Question: i am trying to post json request as following.
I am getting an error on last line. Error message shown at last line.
'''
Dim myReq As HttpWebRequest
Dim myResp1 As HttpWebResponse
myReq = HttpWebRequest.Create("https://pro.mastersindia.co/oauth/access_token")
myReq.Method = "POST"
myReq.ContentType = "application/json"
myReq.Headers.Add("username", Service_Provider_Username)
myReq.Headers.Add("password", Service_Provider_Password)
myReq.Headers.Add("client_id", client_id)
myReq.Headers.Add("client_secret", client_secret)
myReq.Headers.Add("grant_type", "password")
Dim mystream As Stream = myReq.GetRequestStream
myResp = myReq.GetResponse ---- here i am getting an error {"The remote server returned an error: (400) Bad Request."}
'''
---
if i send same json to same url via POSTMAN then i do get response.
But via vb.net code, i am getting above error.
Am i missing something or doing anything wrong ?
Pls help.
Thanks
[ Following is working in postman, am i missing something in vb.net doing same]
[
---
<URL>
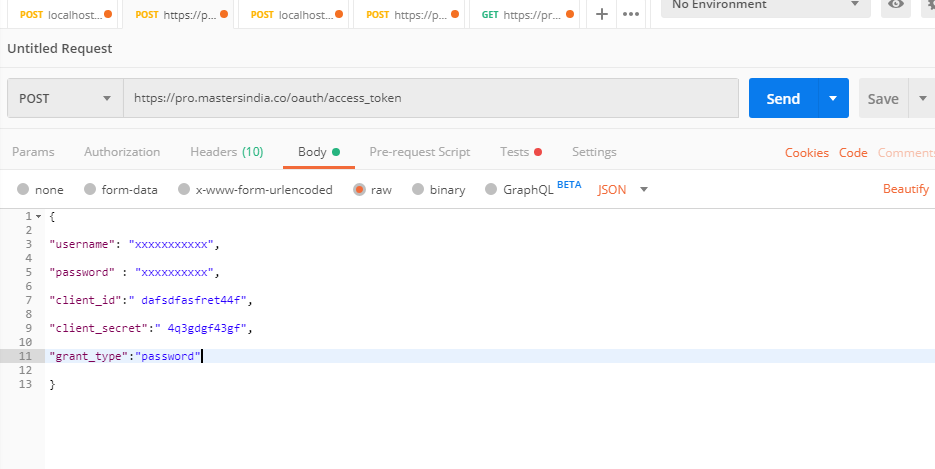
Answer: Your POST body is empty, you are supposed to put those into body not headers.
There are multiple ways to do it, here is one example.
'''
Imports System.Net
Imports System.Text
Imports Newtonsoft.Json
Public Class JSON_Post
Public Property username As String
Public Property password As String
Public Property client_id As String
Public Property client_secret As String
Public Property grant_type As String
End Class
Private Sub Button1_Click(sender As Object, e As EventArgs) Handles Button1.Click
Dim myReq As HttpWebRequest = HttpWebRequest.Create("https://pro.mastersindia.co/oauth/access_token")
myReq.Method = "POST"
myReq.ContentType = "application/json"
Dim NewData As New JSON_Post
NewData.username = "Service_Provider_Username"
NewData.password = "Service_Provider_Password"
NewData.client_id = "client_id"
NewData.client_secret = "client_secret"
NewData.grant_type = "password"
Dim PostString As String = JsonConvert.SerializeObject(NewData)
Dim byteArray As Byte() = Encoding.UTF8.GetBytes(PostString)
myReq.ContentLength = byteArray.Length
Dim dataStream As Stream = myReq.GetRequestStream()
dataStream.Write(byteArray, 0, byteArray.Length)
dataStream.Close() 'sends request
Dim myResp As HttpWebResponse = myReq.GetResponse()
End Sub
'''
Your body then looks like:
'''
{"username":"Service_Provider_Username","password":"Service_Provider_Password","client_id":"client_id","client_secret":"client_secret","grant_type":"password"}
'''